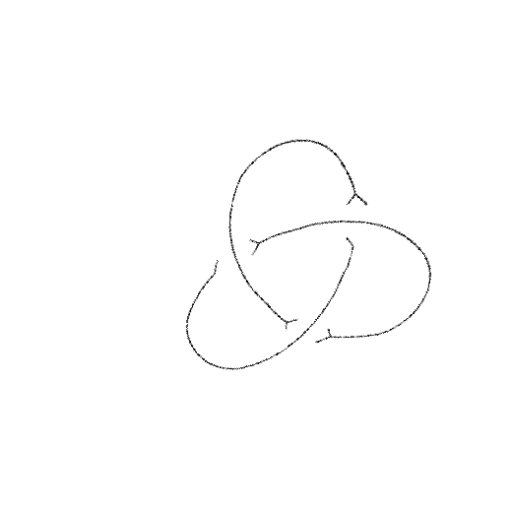
Crossing number: 3